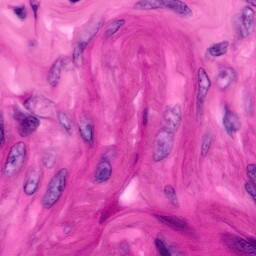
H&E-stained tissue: Pancreatic